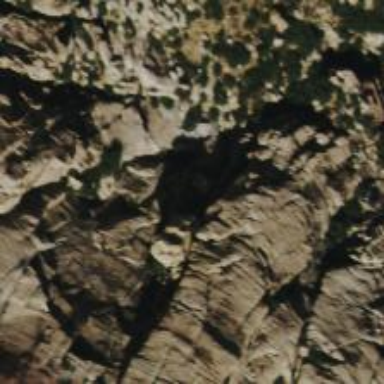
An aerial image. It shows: Crag for climbing.